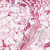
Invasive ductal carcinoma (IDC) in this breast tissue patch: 0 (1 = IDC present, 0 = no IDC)